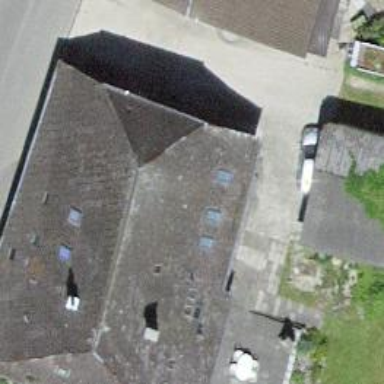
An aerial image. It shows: Farm building.